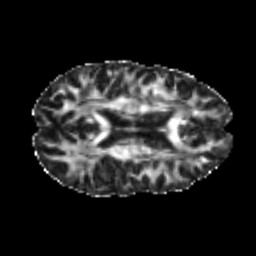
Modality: FA
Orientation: axial
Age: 24
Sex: female
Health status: healthy
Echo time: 0.074 s